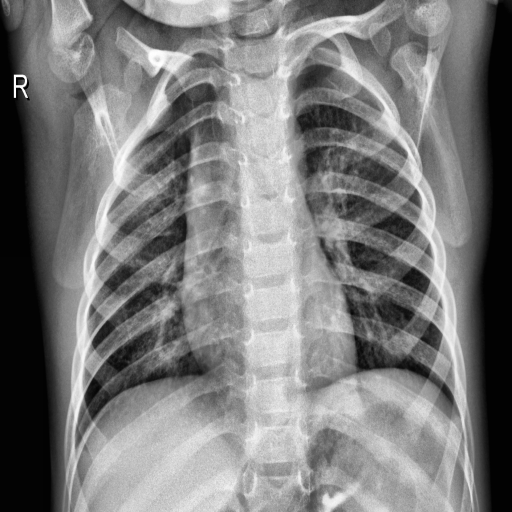
Finding: NORMAL